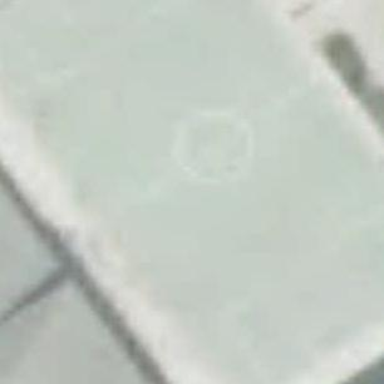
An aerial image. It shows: Soccer pitch for leisureland activities.